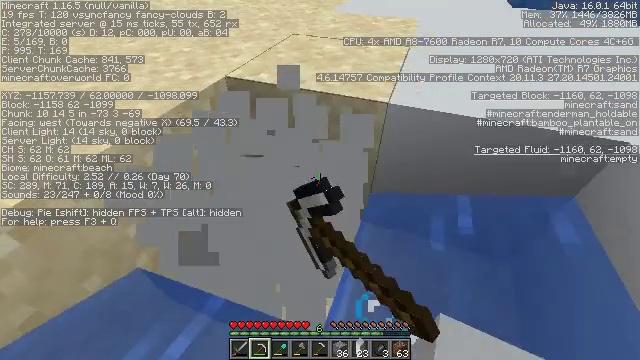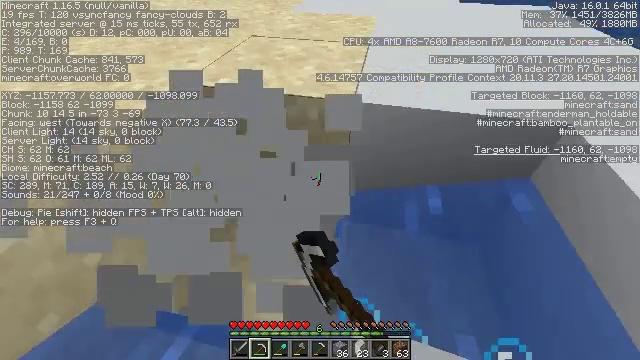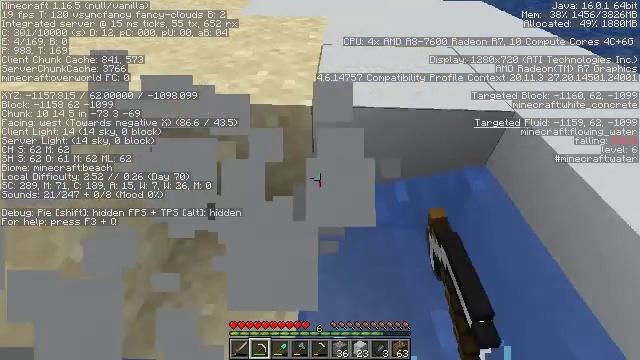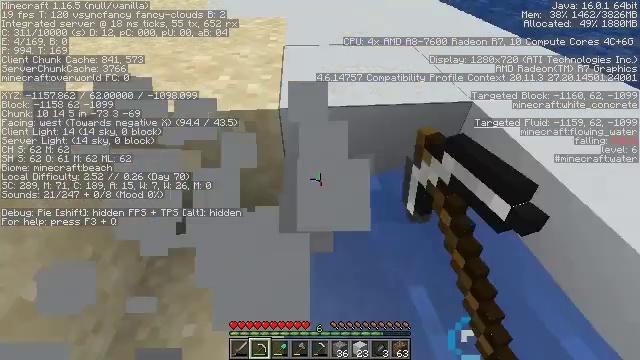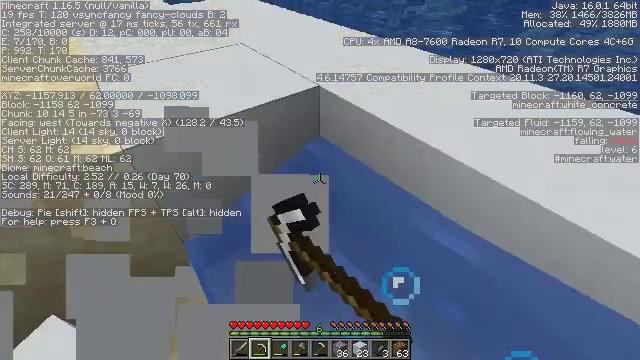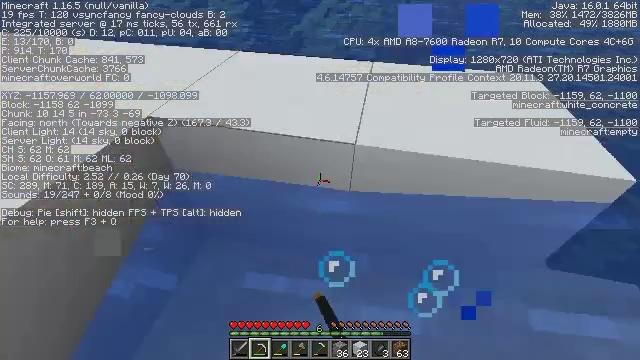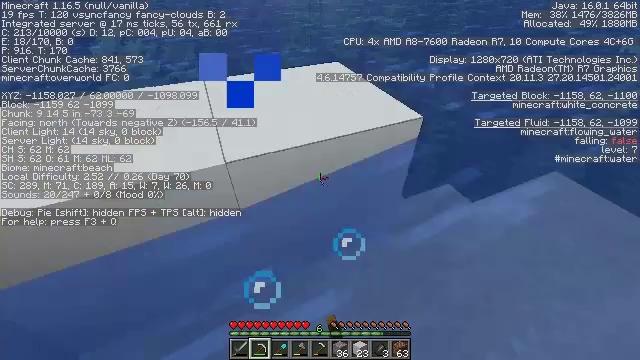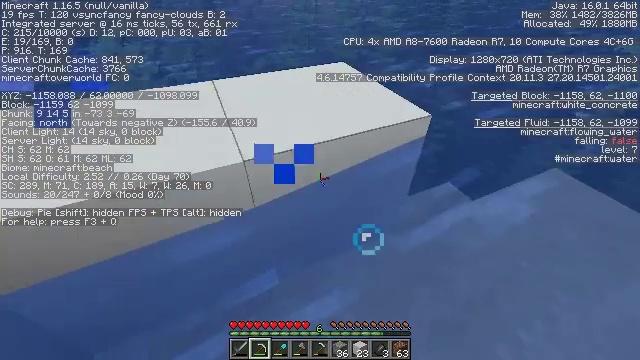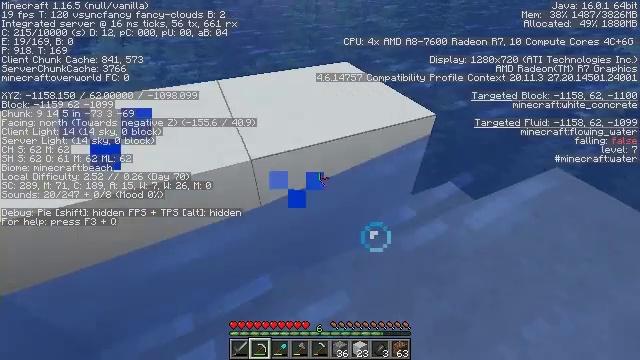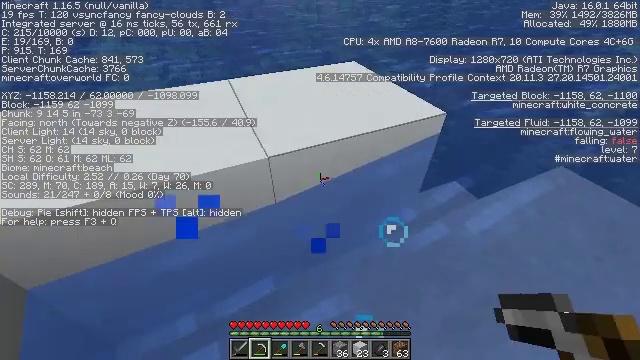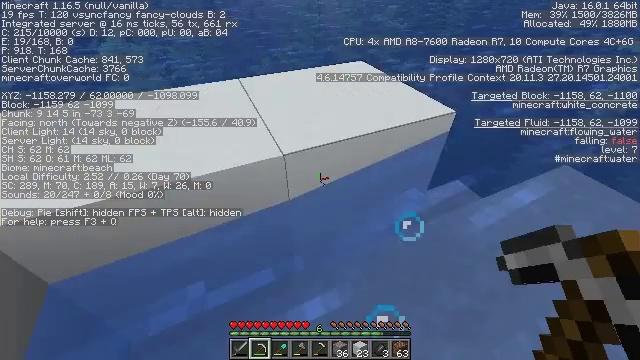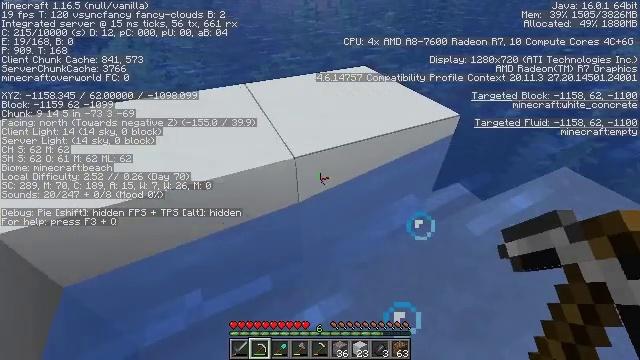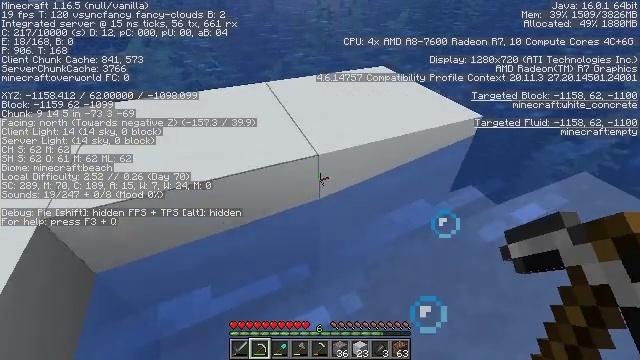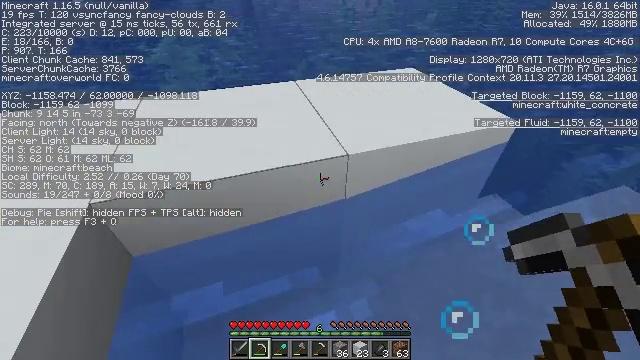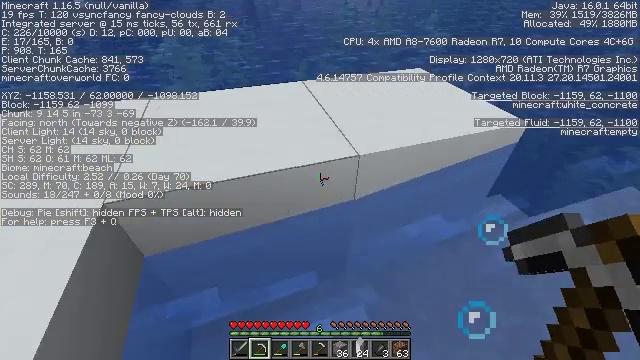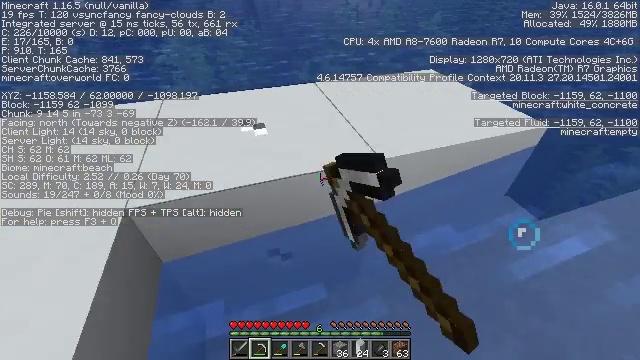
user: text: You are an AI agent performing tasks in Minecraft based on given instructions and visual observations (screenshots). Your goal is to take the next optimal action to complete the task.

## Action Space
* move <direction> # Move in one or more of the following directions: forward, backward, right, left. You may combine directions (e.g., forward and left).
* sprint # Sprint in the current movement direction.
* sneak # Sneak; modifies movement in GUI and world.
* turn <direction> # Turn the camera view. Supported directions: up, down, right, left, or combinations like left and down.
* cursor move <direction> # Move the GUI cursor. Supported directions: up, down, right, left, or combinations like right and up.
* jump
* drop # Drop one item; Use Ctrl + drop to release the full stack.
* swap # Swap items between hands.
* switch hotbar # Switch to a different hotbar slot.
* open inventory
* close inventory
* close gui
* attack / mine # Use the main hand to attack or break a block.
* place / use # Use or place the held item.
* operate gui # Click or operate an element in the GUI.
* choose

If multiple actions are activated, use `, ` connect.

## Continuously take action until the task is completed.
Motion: motion action
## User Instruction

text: Use tools to mine the white concrete.
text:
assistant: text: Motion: turn right, attack / mine
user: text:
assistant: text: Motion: turn right, attack / mine
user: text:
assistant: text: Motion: turn right, attack / mine
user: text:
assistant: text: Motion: turn right
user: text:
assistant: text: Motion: turn right
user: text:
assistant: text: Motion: turn right and up
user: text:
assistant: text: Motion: no_op
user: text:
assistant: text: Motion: no_op
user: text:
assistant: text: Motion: no_op
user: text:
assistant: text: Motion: no_op
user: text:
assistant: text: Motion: turn up
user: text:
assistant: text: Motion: turn left
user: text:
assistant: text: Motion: move forward, turn left
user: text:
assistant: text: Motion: move forward, attack / mine
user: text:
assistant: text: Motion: move forward, attack / mine
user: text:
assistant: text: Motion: move forward, attack / mine
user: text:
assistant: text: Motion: move forward, attack / mine
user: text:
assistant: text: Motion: move forward, turn right and down, attack / mine
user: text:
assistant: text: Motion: move forward, turn right and down, attack / mine
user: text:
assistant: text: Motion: turn right, attack / mine
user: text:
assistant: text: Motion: turn right, attack / mine
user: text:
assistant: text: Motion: move forward, turn right and down, attack / mine
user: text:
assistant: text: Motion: move forward, turn right, attack / mine
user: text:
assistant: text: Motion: move forward, turn right, attack / mine
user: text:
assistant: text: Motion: move forward, turn right, attack / mine
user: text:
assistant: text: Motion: move forward, turn right, attack / mine
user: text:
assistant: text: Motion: move forward, turn right and up, attack / mine
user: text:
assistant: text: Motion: move forward, turn right and up, attack / mine
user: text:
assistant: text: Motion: move forward, attack / mine
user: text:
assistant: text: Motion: move forward, attack / mine